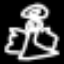
Label: angel